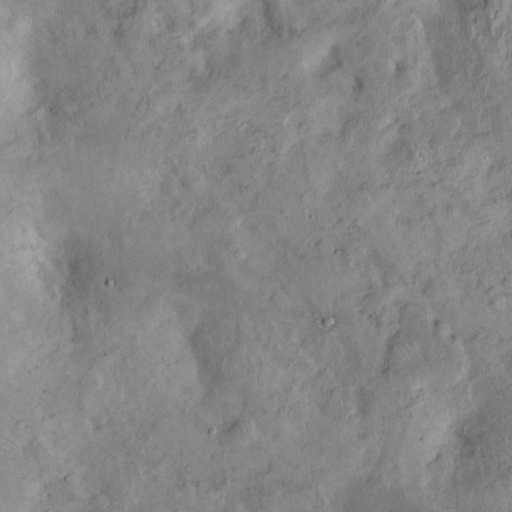
Classes present: Background, Cone